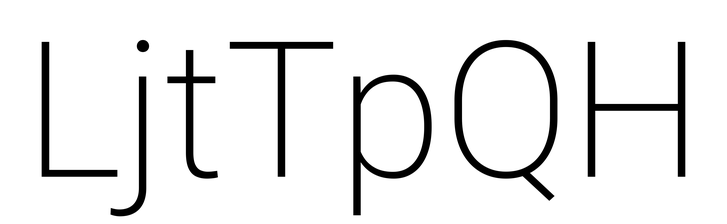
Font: Roboto_ExtraLight